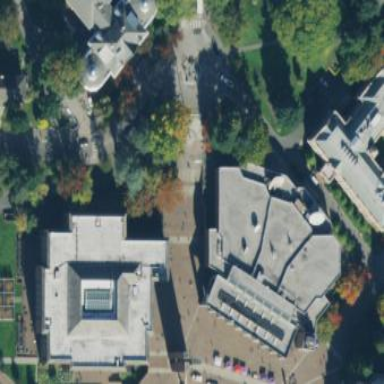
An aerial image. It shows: The university building with silver-colored roof.